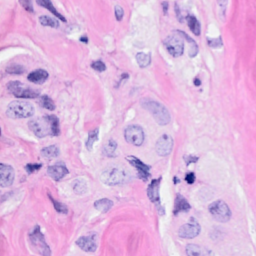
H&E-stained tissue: Breast